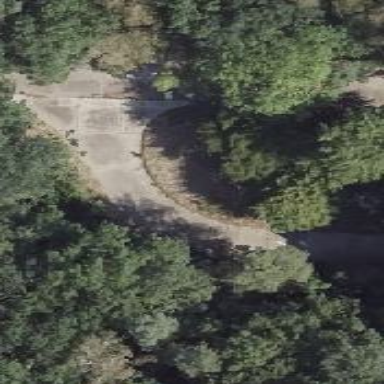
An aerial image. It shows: Concrete driveway serving as service road.